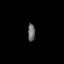
Tissue: prostate
Cell type: T cells
Senescence score: 0.2408
Nuclear area (px): 126
Mean DAPI intensity: 105.833